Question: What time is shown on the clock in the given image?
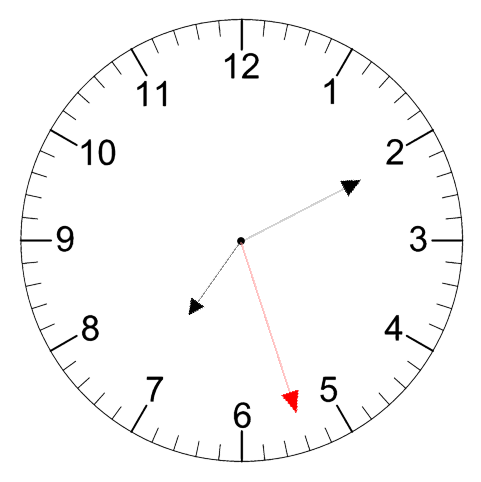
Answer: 07:10:27